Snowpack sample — Snodgrass Mountain, Crested Butte, Colorado (2/4/25, 12:06 PM MST)
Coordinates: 38.923, -106.968
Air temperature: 35 °F
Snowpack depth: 80 cm
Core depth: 10 cm
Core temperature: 32 °F
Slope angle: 14°, slope face: 78°
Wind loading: low
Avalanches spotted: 0
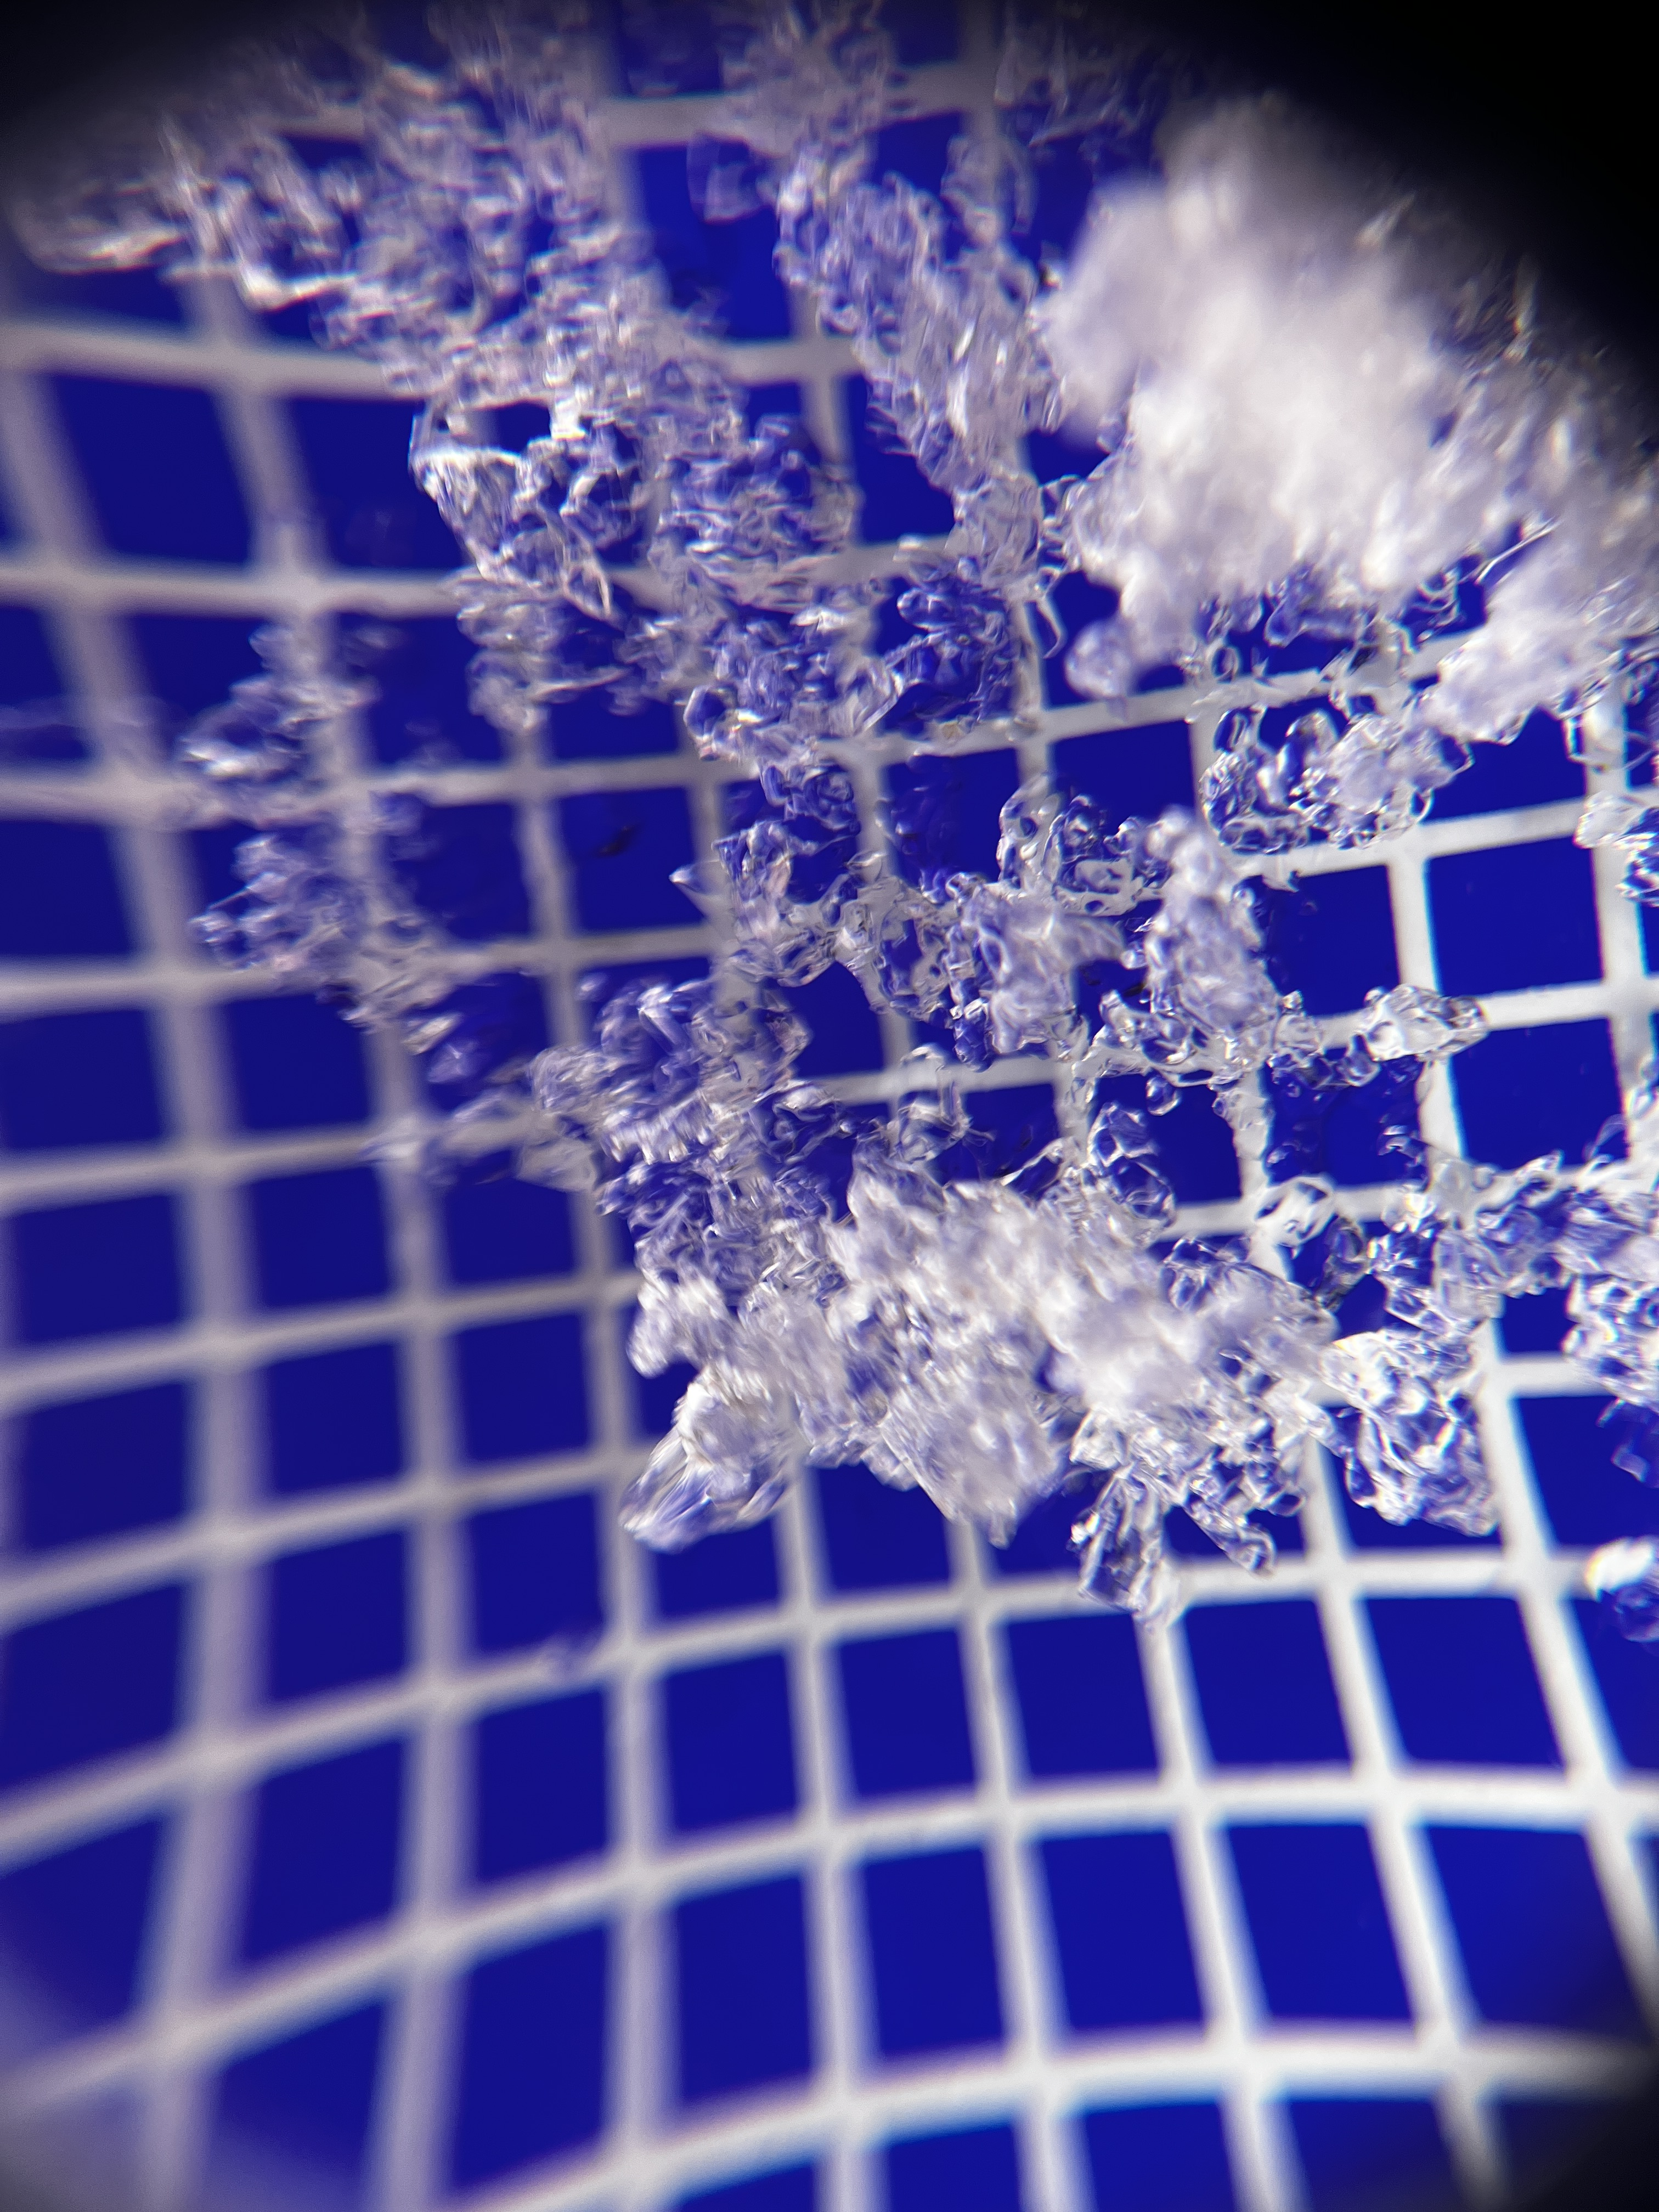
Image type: magnified_profile
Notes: No avalanches nearby, unusually warm weather for the last month reported by residents, Collected 25 yards from treeline